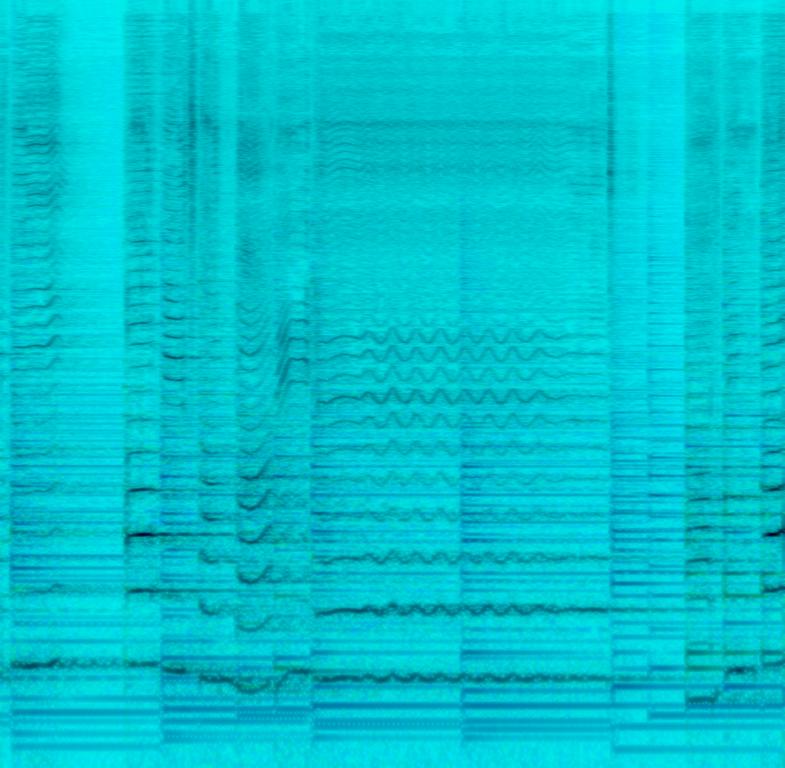
This song contains two pianos panned to both sides of the speakers playing melodies in the mid to upper range. A female voice, maybe a child sings a melody in a very high pitch. THis song may be playing as part of a movie-scene.